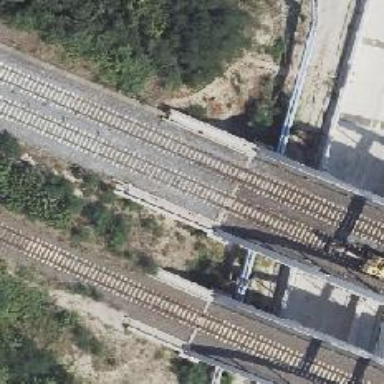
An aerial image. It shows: Bridge for electrified light rail.